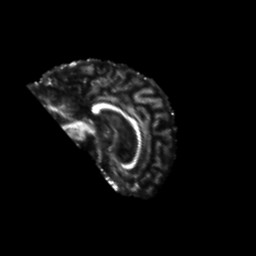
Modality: FA
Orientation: sagittal
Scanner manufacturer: siemens
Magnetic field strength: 3 T
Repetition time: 6.8 s
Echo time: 0.093 s